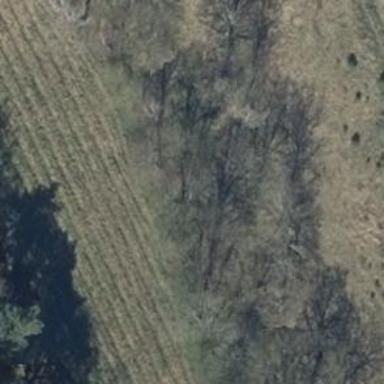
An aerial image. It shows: Row of deciduous broadleaved trees.